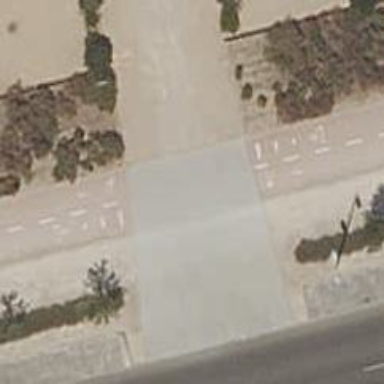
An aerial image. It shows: Parking aisle road with sand surface.